Question: I want to browse a matrix like these one :

I want browse the first row, get the smallest number, then browse the row matching with the precedent smallest number.
Ex : I browse the A row : I browse the cell A,A , I get 0. I don't keep it (because it's 0) I browse the cell A,D I get 5. I keep it. I browse the cell A,G I get 8 but i don't keep it because it is superior to 5. I browse cell A,K and I get 4 I keep it (< 5).
For the moment it's ok, a simple loop is sufficient to do this. Then I want to browse the row K and if possible don't browse the cell K,A because I already browsed it when I browsed the row A.
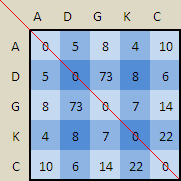
Answer: Here the solution I found :
'''
private static IEnumerable<int> ComputeMatrix(int[,] matrix)
{
// check args
if (matrix.Rank != 2) { throw new ArgumentException("matrix should have a rank of 2"); }
if (matrix.GetUpperBound(0) != matrix.GetUpperBound(1)) { throw new ArgumentException("matrix should have the same size");}
// indice treated
List<int> treatedIndex = new List<int>();
for (int i = 0; i <= matrix.GetUpperBound(0); i++)
{
if (treatedIndex.Count == matrix.GetUpperBound(0))
break;
// distance minimum between 2 points
int distanceMin = Int32.MaxValue;
// next iteration of index
int nextI = i;
// add the index to ignore in the next iteration
int nextJ = -1;
for (int j = 0; j <= matrix.GetUpperBound(1); j++)
{
if (treatedIndex.IndexOf(j) == -1)
{
if (matrix[i, j] != 0 && matrix[i, j] < distanceMin)
{
distanceMin = matrix[i, j];
nextI = j;
nextJ = i;
}
}
}
i = nextI - 1;
treatedIndex.Add(nextJ);
yield return distanceMin;
}
}
'''